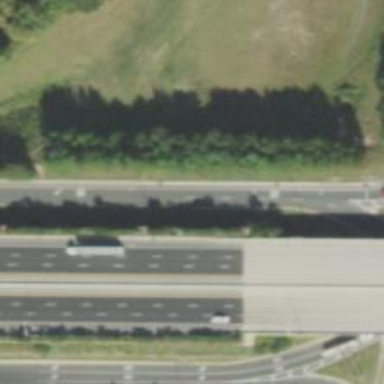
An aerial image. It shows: Motorway link.